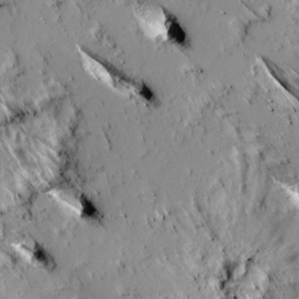
Label: non_frost